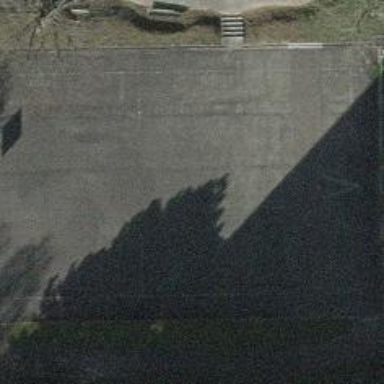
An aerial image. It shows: Basketball court located in leisure land pitch.